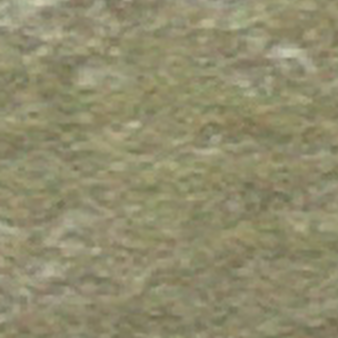
Label: other